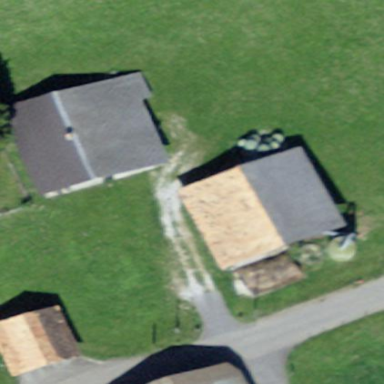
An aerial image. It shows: Rural barn.